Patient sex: M
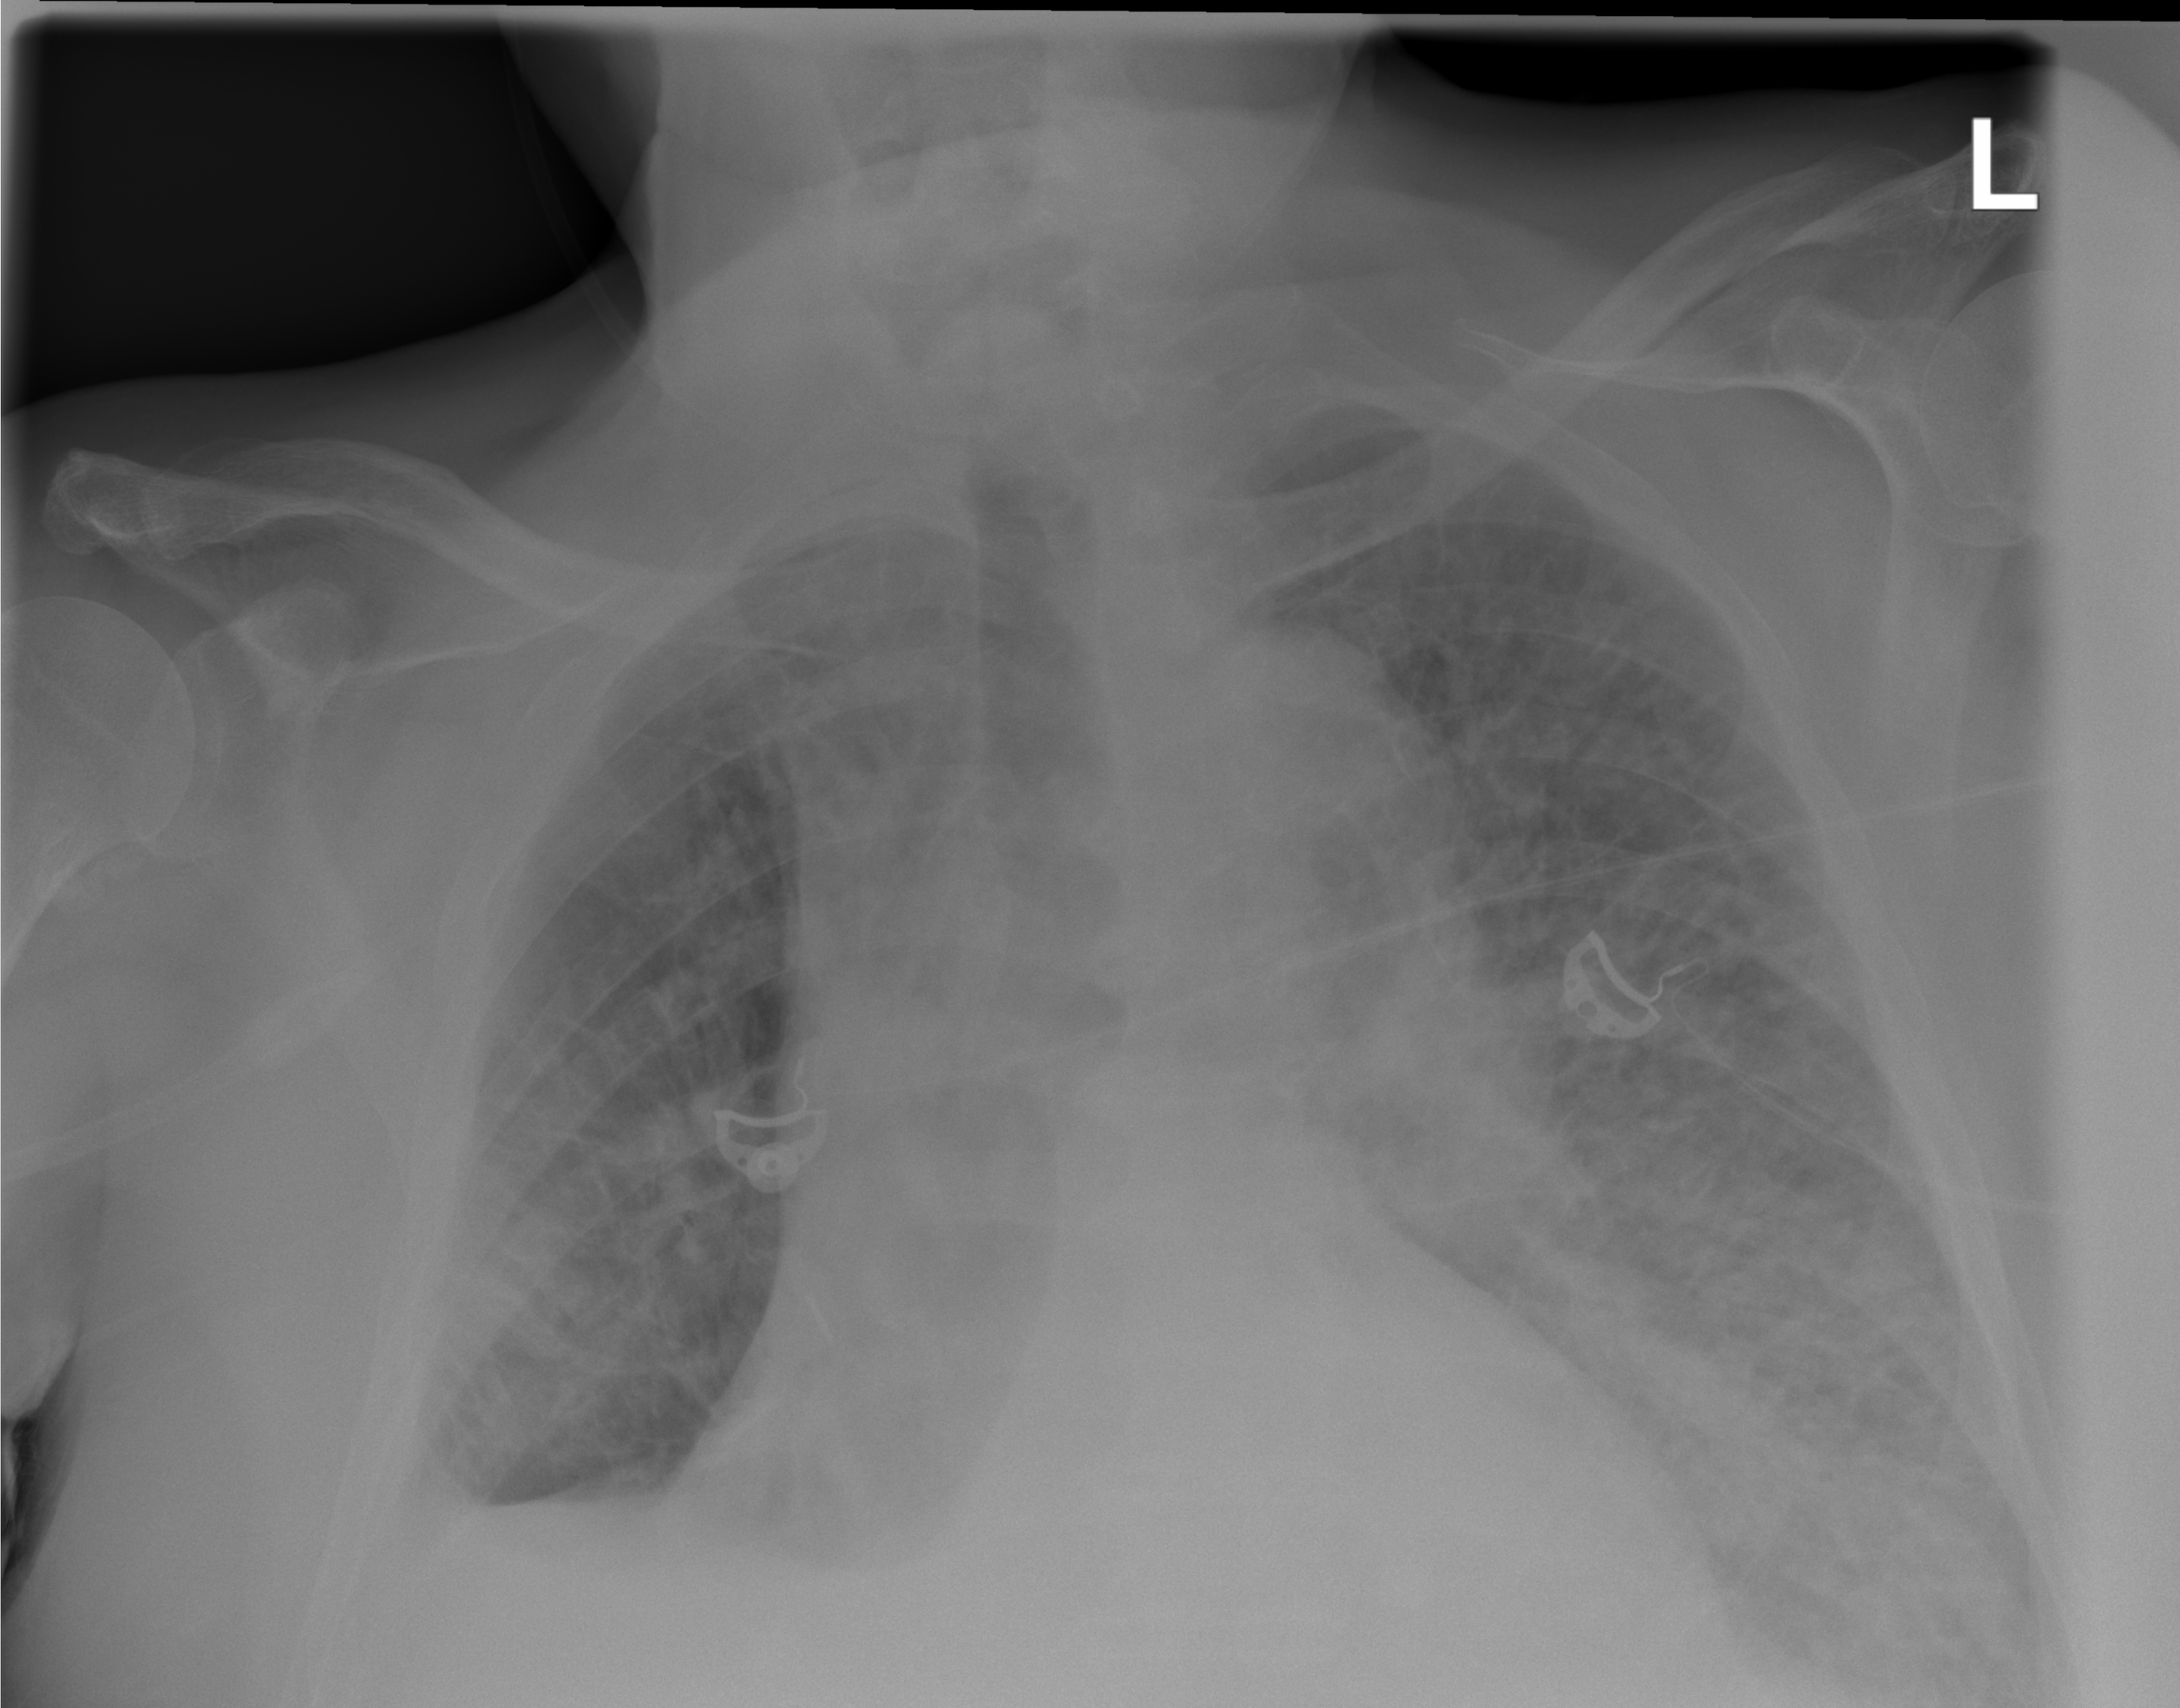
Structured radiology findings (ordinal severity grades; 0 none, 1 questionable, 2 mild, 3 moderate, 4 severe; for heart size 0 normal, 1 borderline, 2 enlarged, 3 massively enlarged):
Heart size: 0
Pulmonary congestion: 3
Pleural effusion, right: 1
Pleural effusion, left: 2
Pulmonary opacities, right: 2
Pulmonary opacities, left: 2
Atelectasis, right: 2
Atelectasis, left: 2